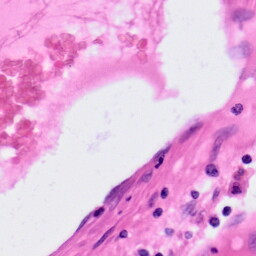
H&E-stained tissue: Colon